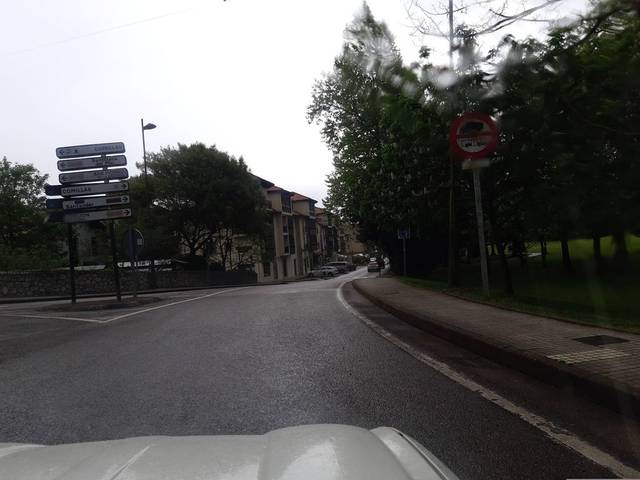
Region: Spain
Coordinates: 43.384, -4.297